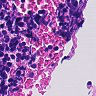
Metastatic tissue present: no